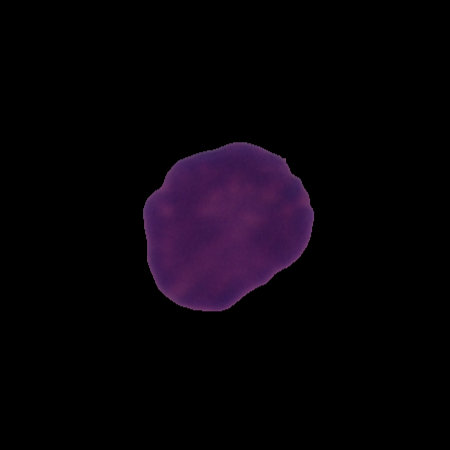
Label: healthy